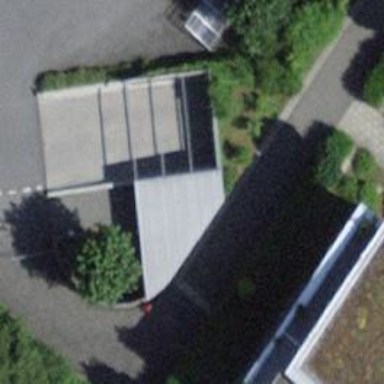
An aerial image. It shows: Parking entrance.